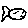
Label: fish